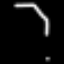
Label: octagon